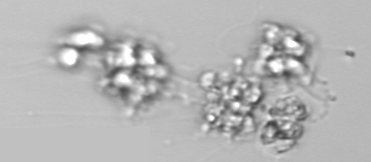
Label: Leptocylindrus_mediterraneus